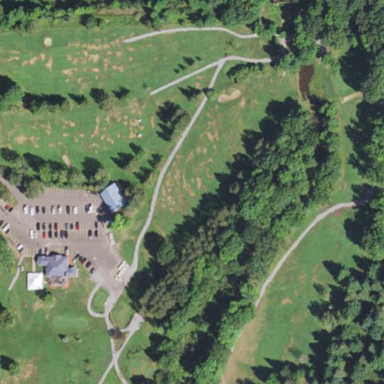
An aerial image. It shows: Golf fairway surrounded by grass.